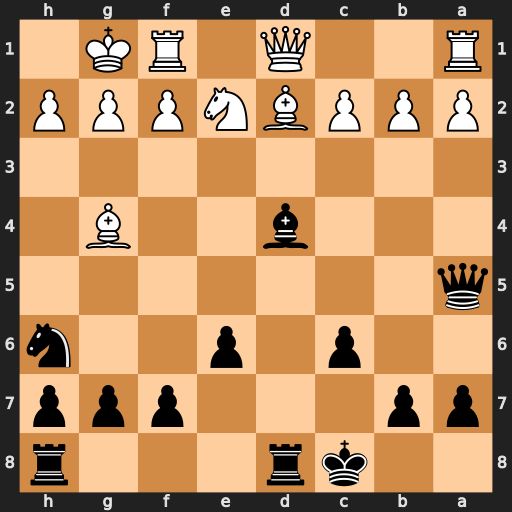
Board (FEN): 2kr3r/pp3ppp/2p1p2n/q7/3b2B1/8/PPPBNPPP/R2Q1RK1
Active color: b
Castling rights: -
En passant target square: -
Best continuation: Bxf2+ Rxf2 Rxd2 Bxe6+ fxe6